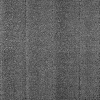
Atmospheric dust classification: dusty